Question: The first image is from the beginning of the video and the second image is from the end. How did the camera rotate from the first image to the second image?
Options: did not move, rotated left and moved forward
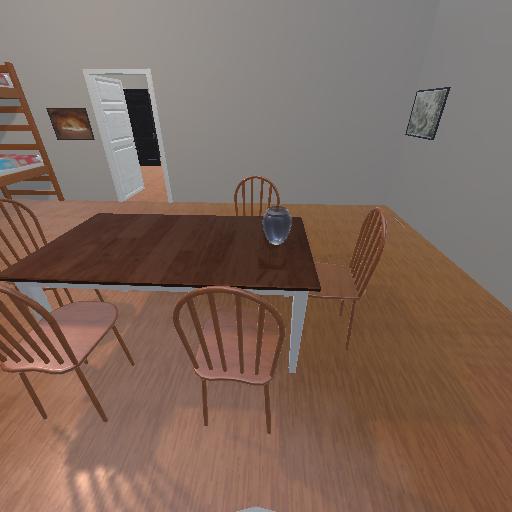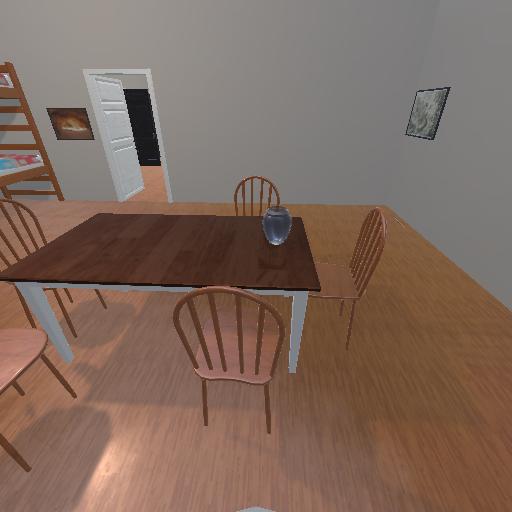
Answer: did not move